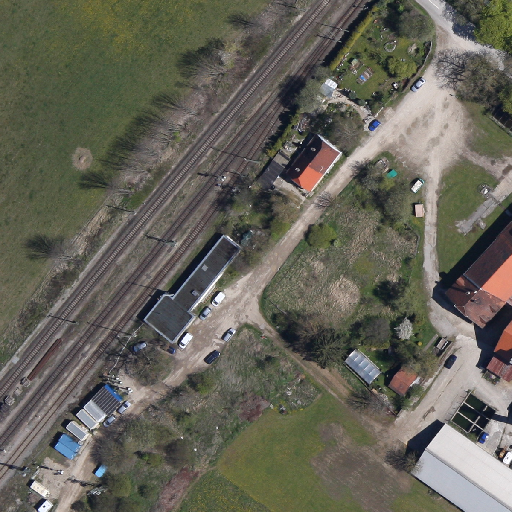
Referring expression: car